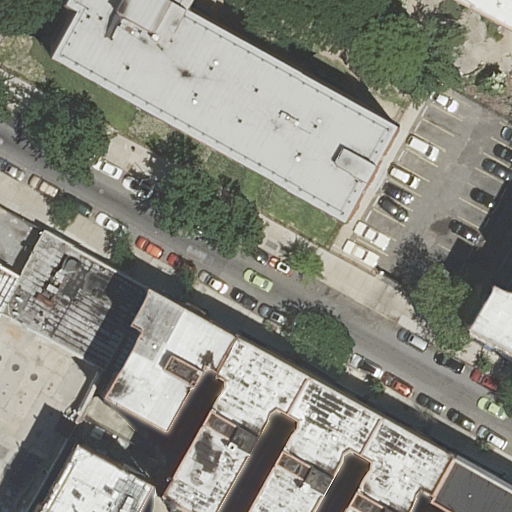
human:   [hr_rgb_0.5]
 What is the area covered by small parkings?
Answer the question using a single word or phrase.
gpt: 0m2

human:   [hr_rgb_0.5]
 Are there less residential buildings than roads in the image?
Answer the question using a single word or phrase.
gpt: no

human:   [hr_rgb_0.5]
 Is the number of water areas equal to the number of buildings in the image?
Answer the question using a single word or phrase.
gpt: no

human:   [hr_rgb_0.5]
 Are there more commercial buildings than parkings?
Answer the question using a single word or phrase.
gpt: no

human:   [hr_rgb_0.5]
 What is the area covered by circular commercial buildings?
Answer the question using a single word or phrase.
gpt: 0m2

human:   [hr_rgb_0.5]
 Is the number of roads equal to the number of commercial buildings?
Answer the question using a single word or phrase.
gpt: no

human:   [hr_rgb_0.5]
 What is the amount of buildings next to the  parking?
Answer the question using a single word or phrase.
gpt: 11

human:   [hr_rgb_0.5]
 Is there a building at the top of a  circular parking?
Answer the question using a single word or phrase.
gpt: no

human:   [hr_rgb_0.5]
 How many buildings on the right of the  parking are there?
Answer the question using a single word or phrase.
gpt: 0

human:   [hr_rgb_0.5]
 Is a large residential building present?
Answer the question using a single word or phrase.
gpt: yes

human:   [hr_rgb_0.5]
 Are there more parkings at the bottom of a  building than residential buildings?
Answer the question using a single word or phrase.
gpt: no

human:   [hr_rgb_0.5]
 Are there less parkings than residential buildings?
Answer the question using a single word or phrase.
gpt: yes

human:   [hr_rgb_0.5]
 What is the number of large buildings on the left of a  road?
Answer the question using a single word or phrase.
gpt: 1

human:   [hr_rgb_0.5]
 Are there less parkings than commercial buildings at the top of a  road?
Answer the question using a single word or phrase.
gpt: no

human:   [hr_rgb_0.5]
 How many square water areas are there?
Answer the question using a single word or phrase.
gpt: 0

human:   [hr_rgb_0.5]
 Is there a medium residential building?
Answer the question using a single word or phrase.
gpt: yes

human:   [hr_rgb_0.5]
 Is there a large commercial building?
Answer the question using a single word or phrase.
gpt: no

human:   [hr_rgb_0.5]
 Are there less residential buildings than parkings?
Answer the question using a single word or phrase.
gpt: no

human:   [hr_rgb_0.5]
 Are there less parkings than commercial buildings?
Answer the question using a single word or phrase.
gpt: no

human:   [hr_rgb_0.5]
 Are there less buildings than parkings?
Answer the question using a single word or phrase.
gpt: no

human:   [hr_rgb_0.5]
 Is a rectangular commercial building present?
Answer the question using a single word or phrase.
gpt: no

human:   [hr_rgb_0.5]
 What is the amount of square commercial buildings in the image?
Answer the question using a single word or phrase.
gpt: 0

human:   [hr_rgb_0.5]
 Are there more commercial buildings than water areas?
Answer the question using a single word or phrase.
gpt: no

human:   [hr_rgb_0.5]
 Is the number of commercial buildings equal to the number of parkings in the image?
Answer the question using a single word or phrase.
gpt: no

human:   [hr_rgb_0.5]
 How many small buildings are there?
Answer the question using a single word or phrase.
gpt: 2

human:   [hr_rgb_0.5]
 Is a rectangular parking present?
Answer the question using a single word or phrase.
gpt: yes

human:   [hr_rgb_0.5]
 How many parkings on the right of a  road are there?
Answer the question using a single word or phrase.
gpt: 1

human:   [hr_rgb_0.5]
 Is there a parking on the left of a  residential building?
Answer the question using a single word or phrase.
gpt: yes

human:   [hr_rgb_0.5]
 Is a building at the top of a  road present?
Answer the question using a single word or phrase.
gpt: yes

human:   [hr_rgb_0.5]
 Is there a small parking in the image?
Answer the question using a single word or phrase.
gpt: no

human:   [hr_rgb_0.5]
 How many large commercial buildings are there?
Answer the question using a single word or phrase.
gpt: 0

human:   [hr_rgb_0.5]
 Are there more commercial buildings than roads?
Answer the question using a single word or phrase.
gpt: no

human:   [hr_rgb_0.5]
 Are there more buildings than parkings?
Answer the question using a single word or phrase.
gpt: yes

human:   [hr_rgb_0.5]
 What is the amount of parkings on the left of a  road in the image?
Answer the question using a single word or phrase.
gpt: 0

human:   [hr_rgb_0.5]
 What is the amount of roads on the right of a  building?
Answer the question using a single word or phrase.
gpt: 1

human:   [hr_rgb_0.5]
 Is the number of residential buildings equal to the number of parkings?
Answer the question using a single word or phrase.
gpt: no